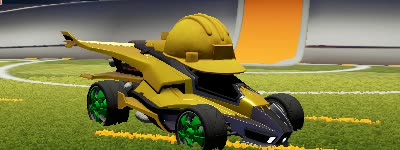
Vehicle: aftershock